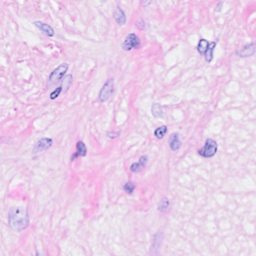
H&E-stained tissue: Breast